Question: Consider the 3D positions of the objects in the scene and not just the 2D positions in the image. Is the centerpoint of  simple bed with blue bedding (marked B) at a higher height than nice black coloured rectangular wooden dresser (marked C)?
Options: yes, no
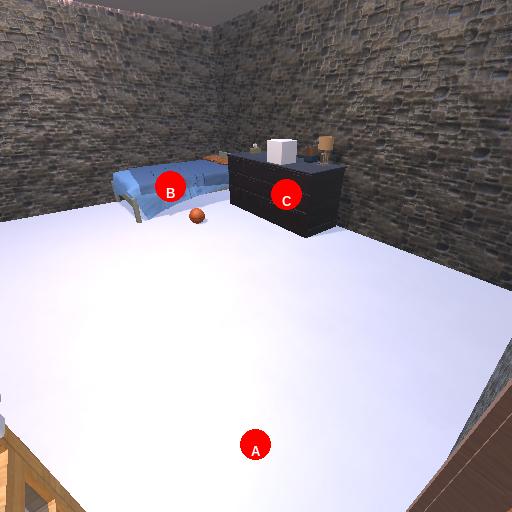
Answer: yes